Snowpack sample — Buffalo Mountain, Silverthorne, Colorado, USA (2/22/26, 2:02 PM MST)
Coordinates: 39.622, -106.113
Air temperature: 33 °F
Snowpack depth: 63 cm
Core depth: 50 cm
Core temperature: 26.6 °F
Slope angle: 11°, slope face: 116°
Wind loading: low
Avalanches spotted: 0
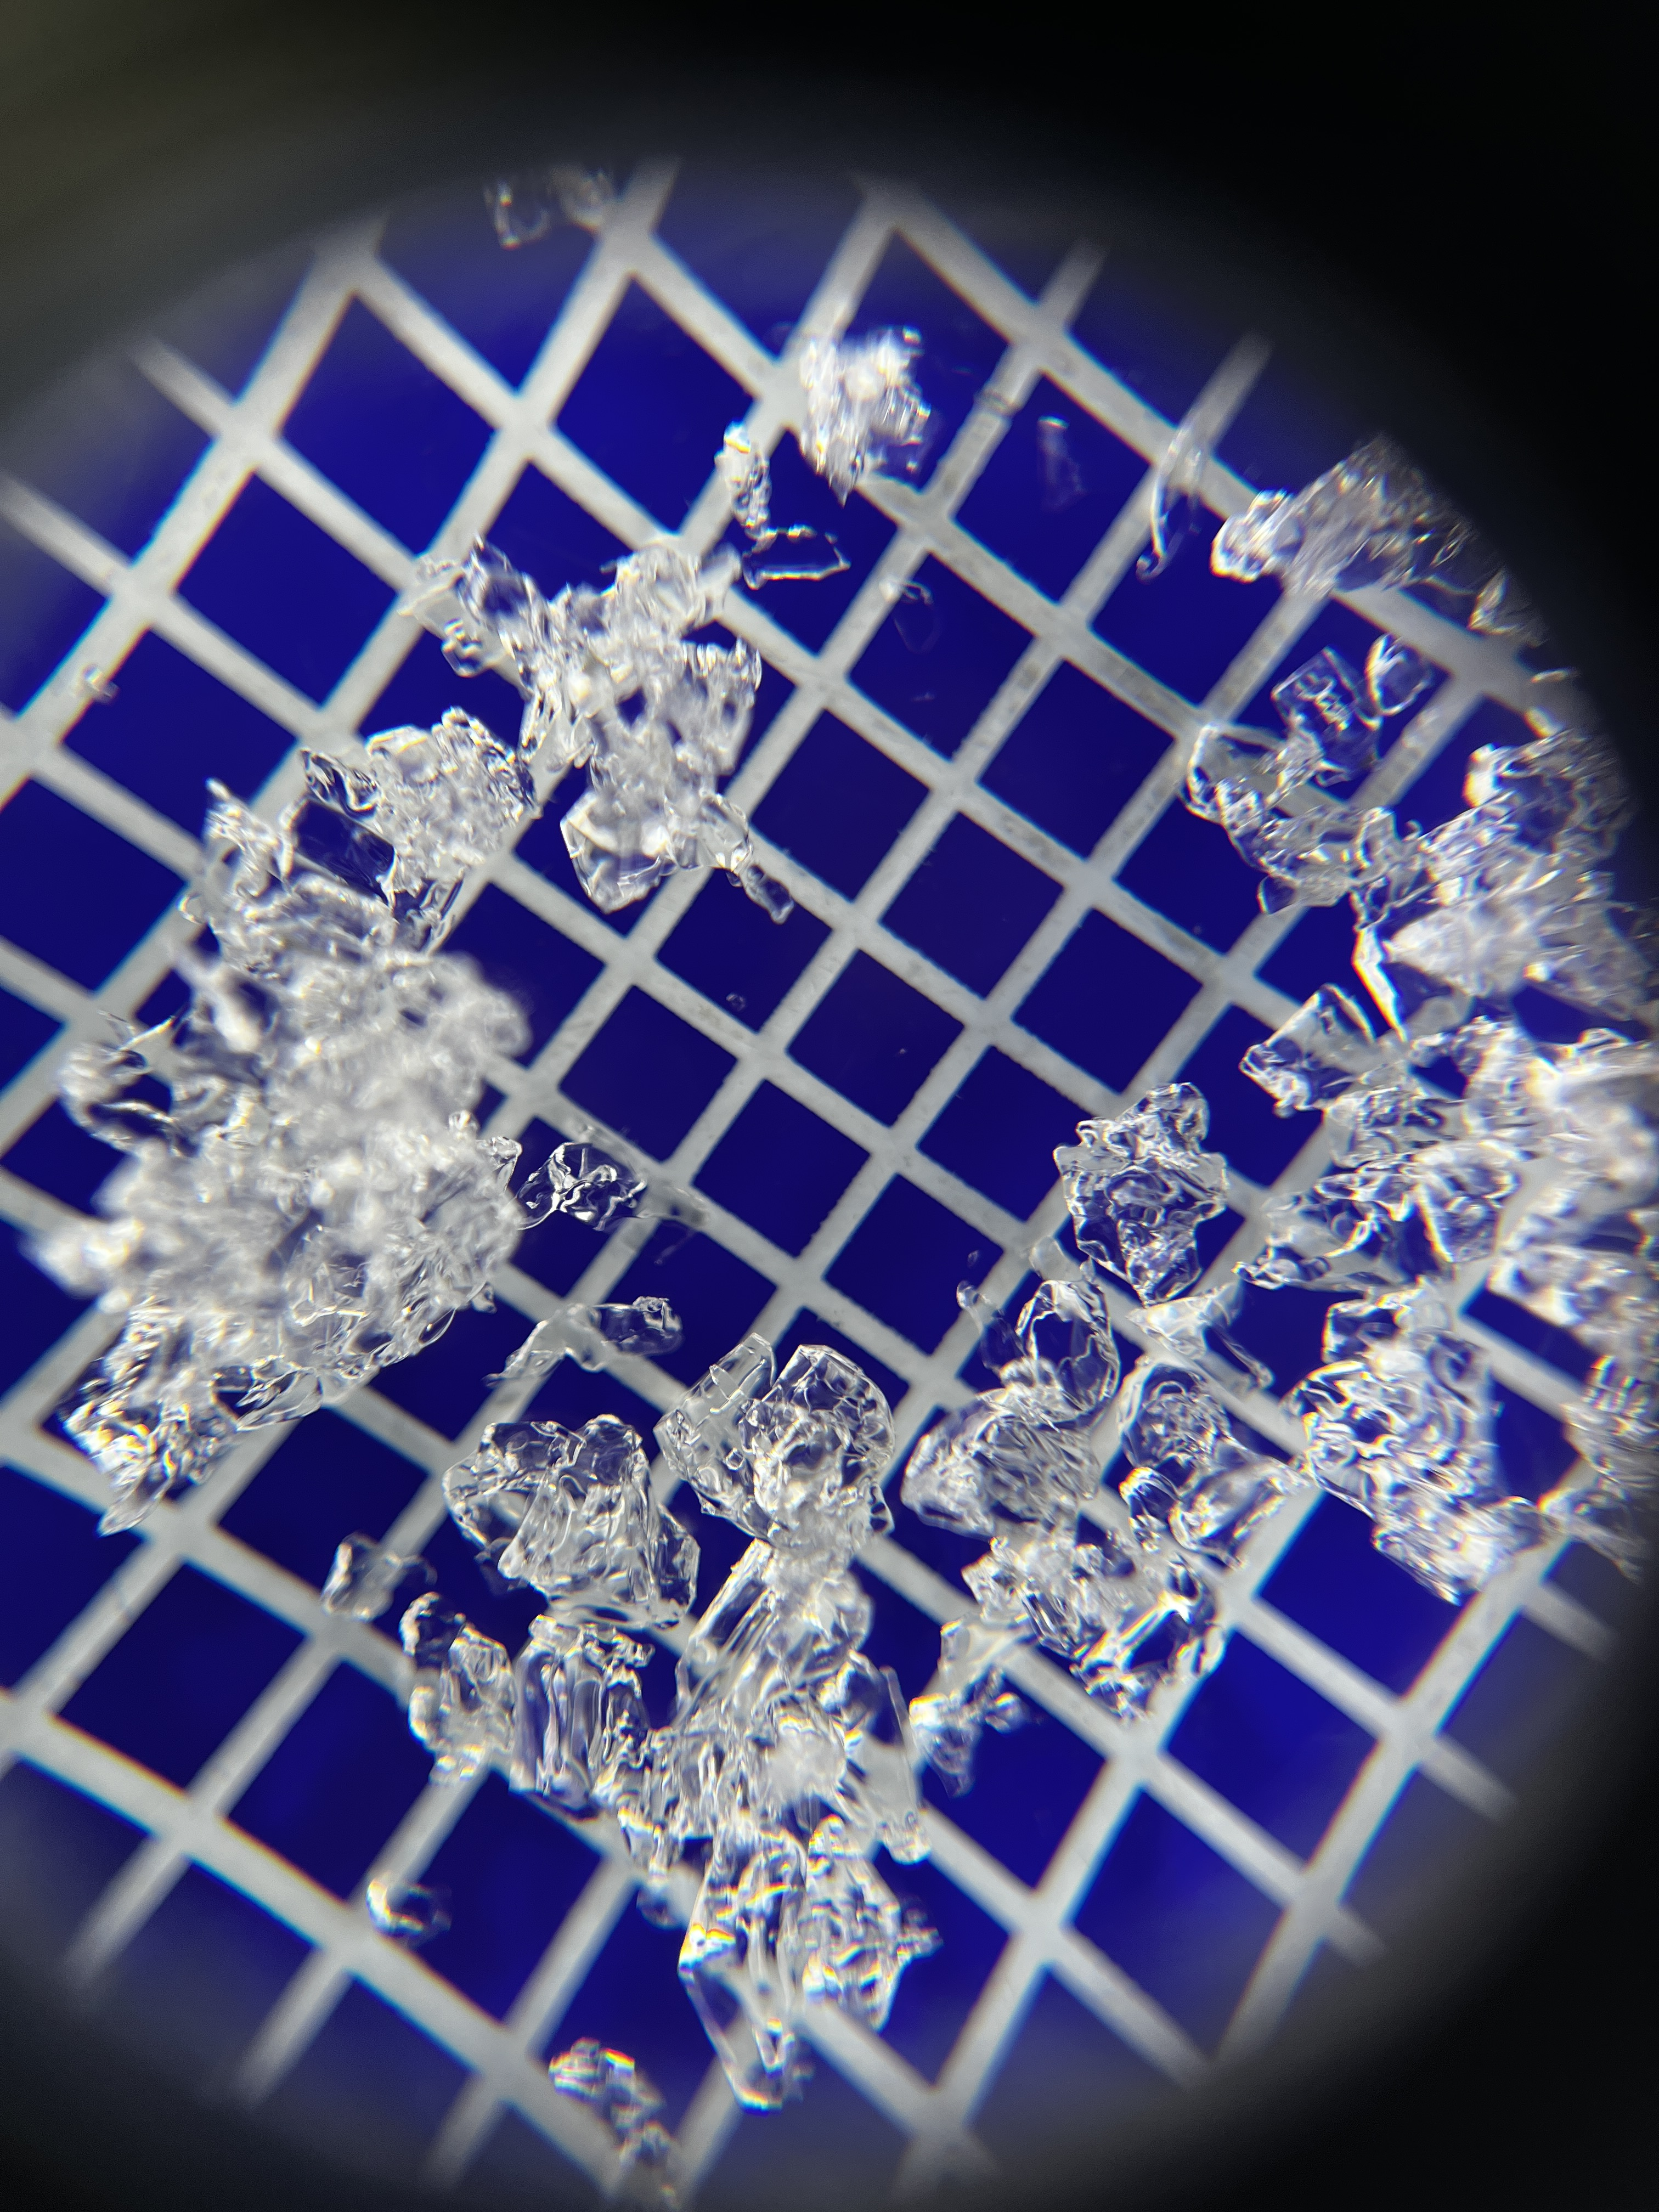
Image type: magnified_profile
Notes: In a firebreak similar to site 1, minimal wind loading with no spotted avalanches (not many faces in view though)